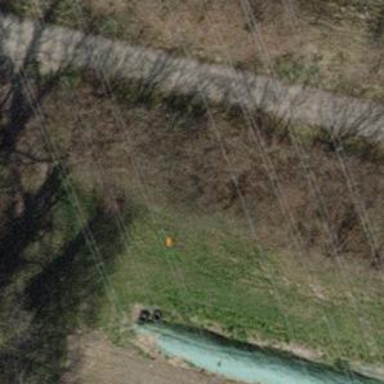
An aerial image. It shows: Pipeline marker.